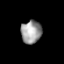
Tissue: prostate
Cell type: T cells
Senescence score: 0.2966
Nuclear area (px): 462
Mean DAPI intensity: 155.827